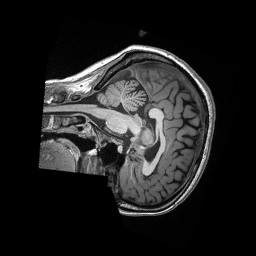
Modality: T1w
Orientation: sagittal
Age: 31
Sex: female
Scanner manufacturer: siemens
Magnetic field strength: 3 T
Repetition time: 2.3 s
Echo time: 0.00308 s